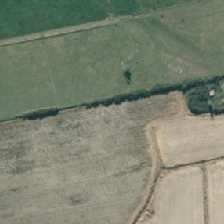
Land cover: shortrotation_cropland